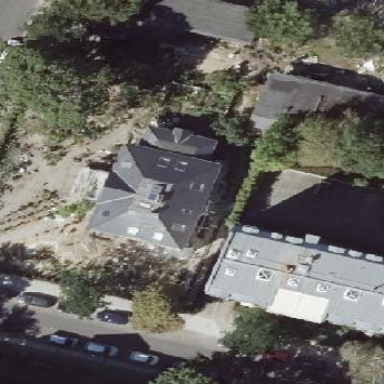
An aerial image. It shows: Detached building.